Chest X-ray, PA view. Patient: 50 years old, sex F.
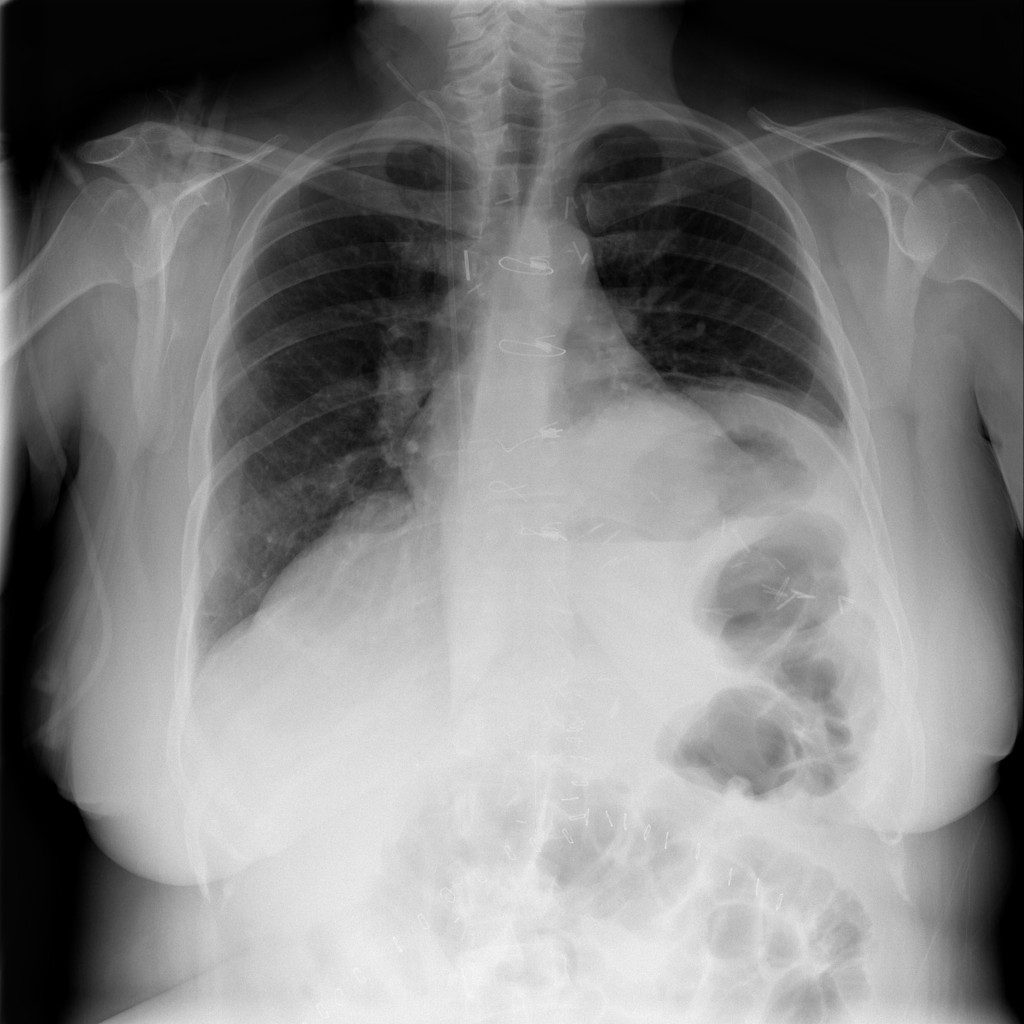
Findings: No Finding